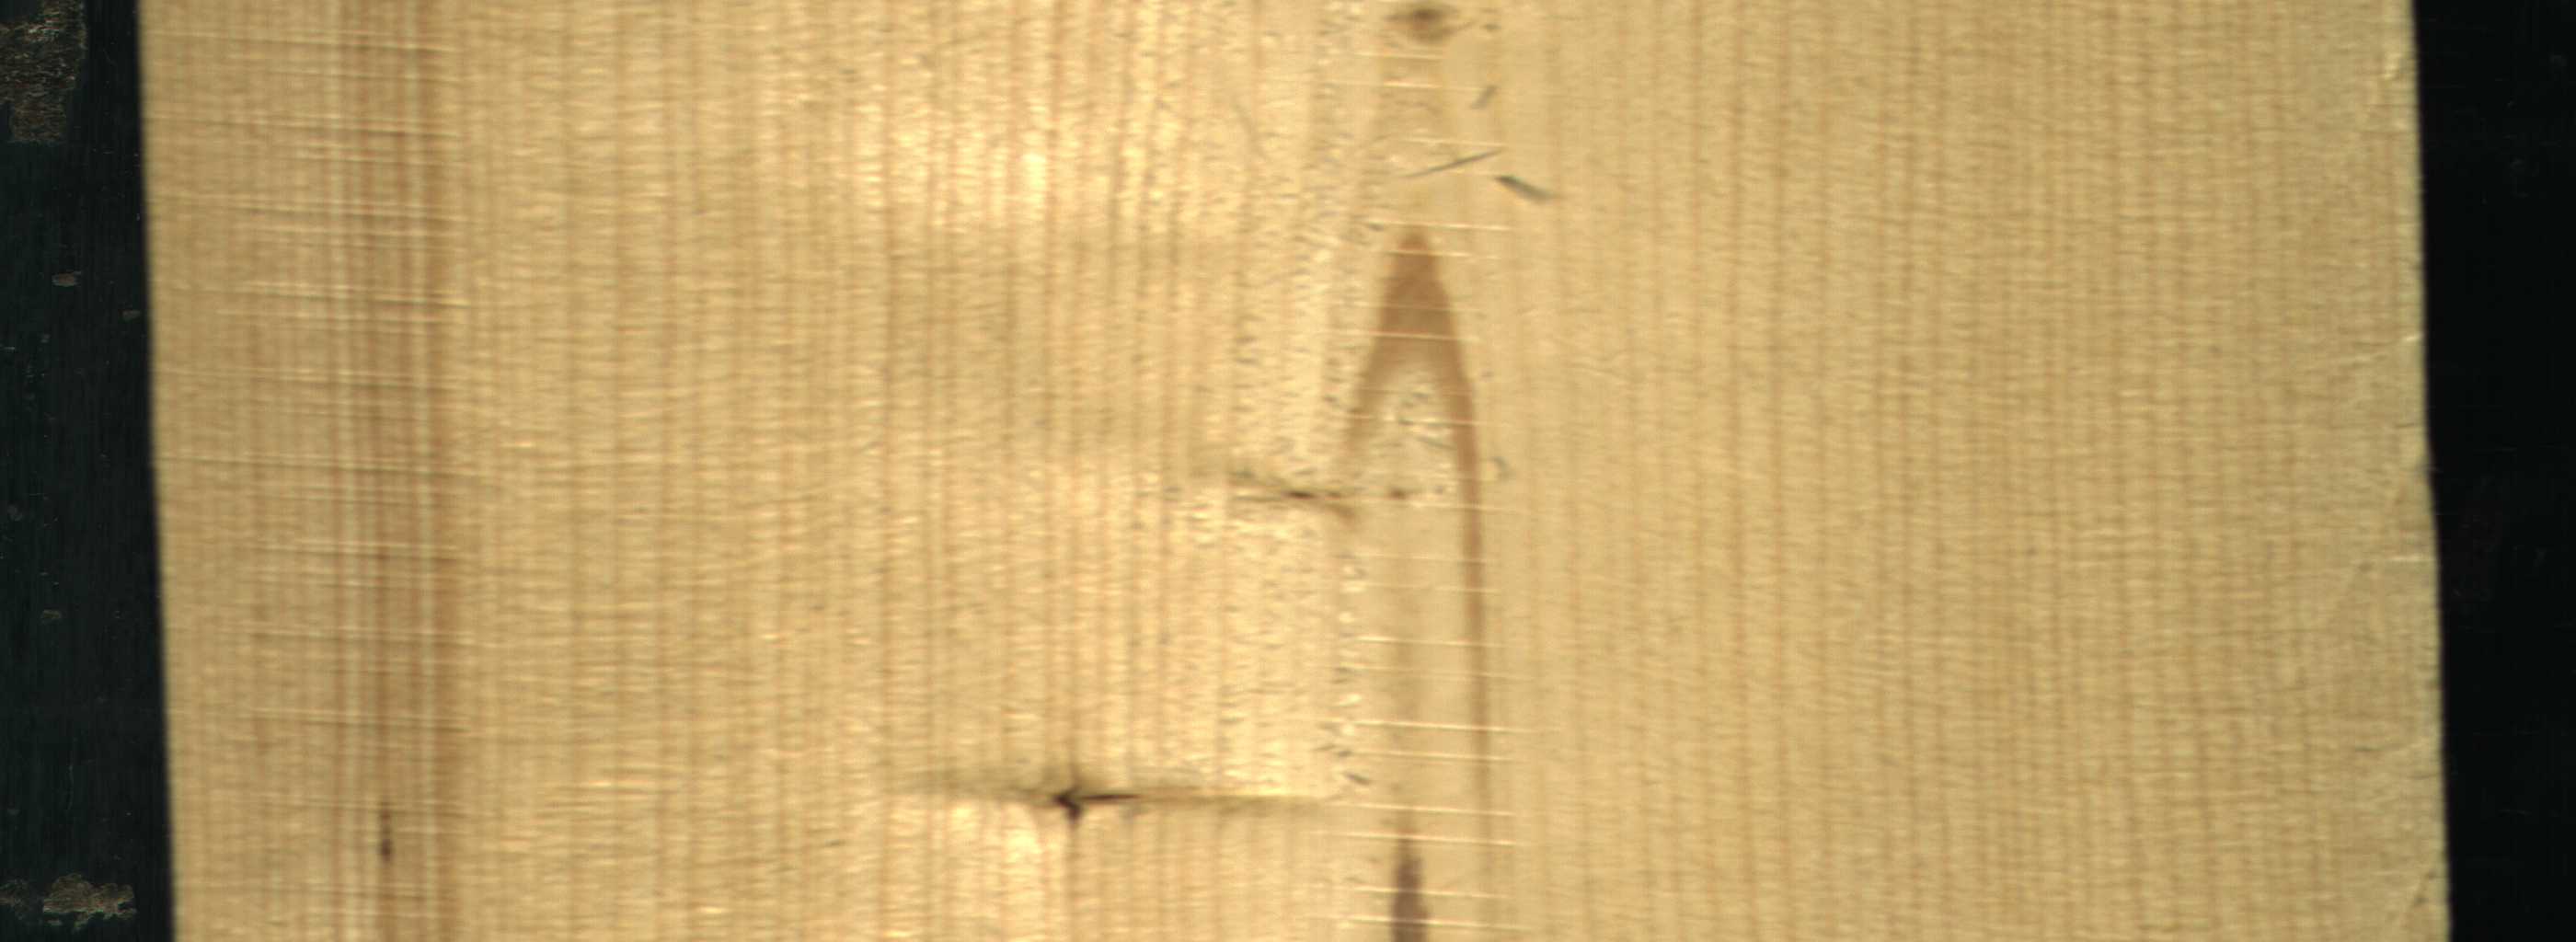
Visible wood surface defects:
Marrow
Dead_Knot
Live_Knot